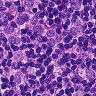
Metastatic tissue present: yes